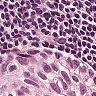
Metastatic tissue present: yes